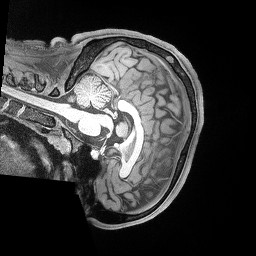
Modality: T1w
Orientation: sagittal
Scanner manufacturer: siemens
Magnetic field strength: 3 T
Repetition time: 2.53 s
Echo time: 0.00169 s